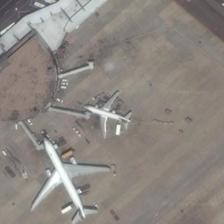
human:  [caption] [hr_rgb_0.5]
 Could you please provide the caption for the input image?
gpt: two planes are parked in the airport .

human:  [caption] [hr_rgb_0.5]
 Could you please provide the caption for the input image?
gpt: two planes in different sizes are parked on an airport .

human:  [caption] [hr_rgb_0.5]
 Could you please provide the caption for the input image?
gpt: a large and a small airplanes dock at the gate .

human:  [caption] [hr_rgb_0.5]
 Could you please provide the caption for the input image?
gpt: two planes are near to several large buildings on an airport .

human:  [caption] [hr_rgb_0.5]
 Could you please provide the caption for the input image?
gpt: two planes in different sizes are parked on an airport .